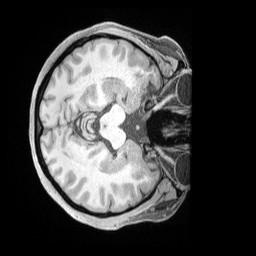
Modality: T1w
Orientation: axial
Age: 34
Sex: female
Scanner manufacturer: siemens
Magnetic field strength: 3 T
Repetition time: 2 s
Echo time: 0.00211 s